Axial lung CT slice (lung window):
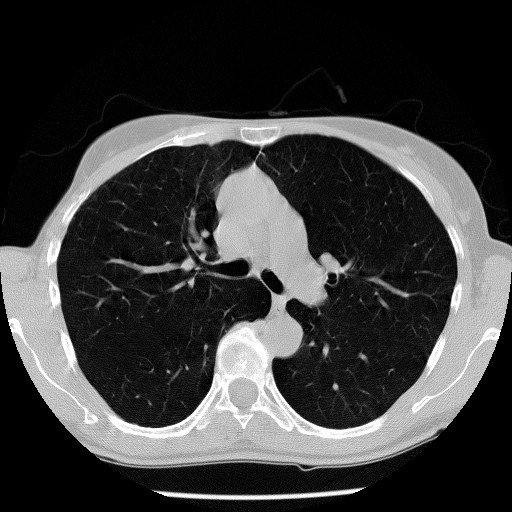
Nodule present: no